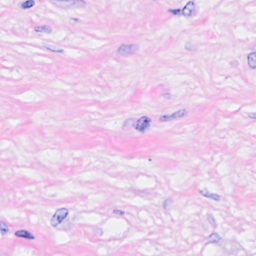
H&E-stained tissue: Breast